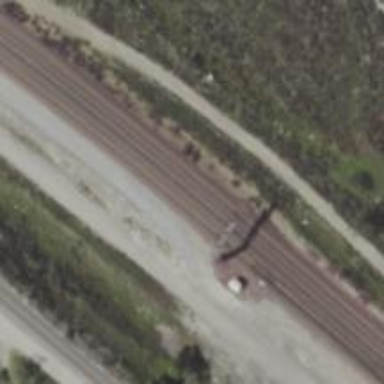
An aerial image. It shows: Railway signal.